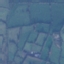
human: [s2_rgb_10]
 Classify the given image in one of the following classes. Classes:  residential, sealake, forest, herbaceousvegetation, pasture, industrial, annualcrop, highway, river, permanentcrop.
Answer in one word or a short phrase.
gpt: Pasture